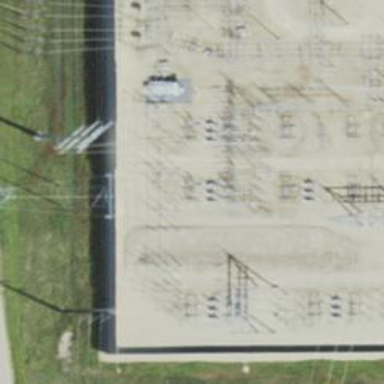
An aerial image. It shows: Switch used for power control.